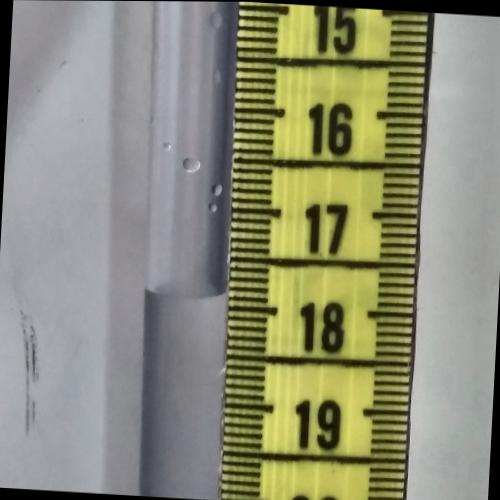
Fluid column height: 17.9 cm